Question: I'm trying to insert form data through ajax and then get the ROW id of inserted data in order to lead the user to a new URL where he/she could see the inserted data.
So I managed to make this:
'''
$.ajax({
type: "POST",
url: "controllers/clients.php",
async: false,
data: form_data,
dataType: "html",
cache: false,
success: function(response){
var jqResponse = $(response);
var rowID = jqResponse.find('div#row').text();
console.log (rowID);
}
});
'''
But (rowID) doesn't show nothing. The problem is that I have a Debug function and when Debug mode is activated it shows all query performed and some other things so if Debug mode isn't activated this isn't needed because there isn't any text.
I've logged both variables and in jqResponse I can see the following:

What's wrong with my code?
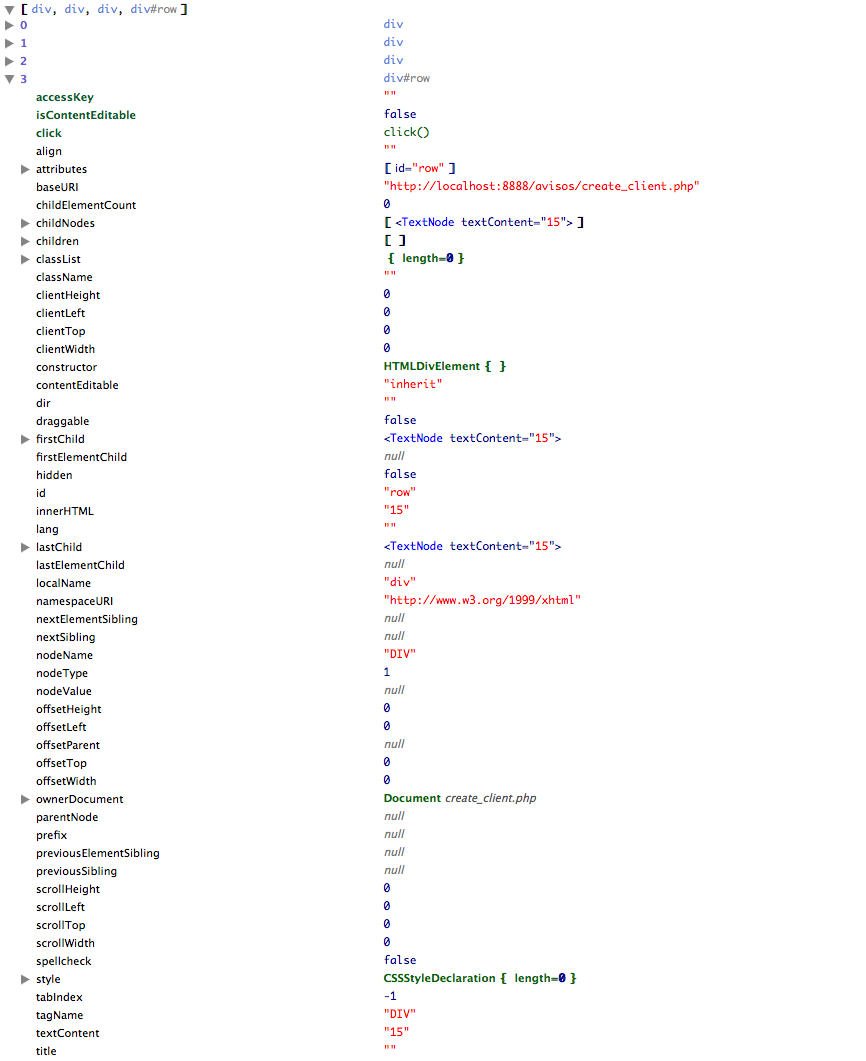
Answer: Try the .filter() instead the .find() selector, the last one may have some parent->children behaviour that makes your code not to work.